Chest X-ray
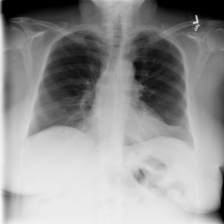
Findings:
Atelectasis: negative
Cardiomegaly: negative
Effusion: negative
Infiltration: negative
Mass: negative
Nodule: negative
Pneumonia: negative
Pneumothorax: negative
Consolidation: negative
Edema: negative
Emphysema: negative
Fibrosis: negative
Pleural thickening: negative
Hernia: negative